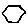
Label: hexagon